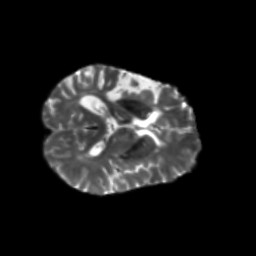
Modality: T2w
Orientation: axial
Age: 46
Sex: male
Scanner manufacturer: siemens
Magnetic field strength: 3 T
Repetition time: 5.47 s
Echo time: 0.0854 s